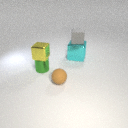
small brown rubber sphere in front of small green metal cylinder